Question: I have styled my 'CircularGauge' a bit like they did here:
<URL>

How can I remove the shadow below the center point? And while I'm at it, how can I change the color of the pointer (indicator)?
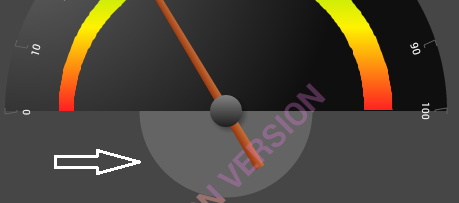
Answer: Find below the code I got after translating <URL>:
'''
tChart1.getHeader().setVisible(false);
CircularGauge circularGauge1 = new CircularGauge(tChart1.getChart());
circularGauge1.getFrame().setVisible(false);
circularGauge1.getFaceBrush().setVisible(false);
circularGauge1.setDisplayTotalAngle(180);
circularGauge1.setTotalAngle(180);
circularGauge1.setValue(200);
circularGauge1.getTicks().setVisible(false);
circularGauge1.setMinimum(0);
circularGauge1.setMaximum(1000);
circularGauge1.getAxis().getAxisPen().setVisible(false);
circularGauge1.getAxis().setIncrement(500);
circularGauge1.getRedLine().setVisible(false);
circularGauge1.setGreenLineStartValue(0);
circularGauge1.setGreenLineEndValue(1000);
circularGauge1.getGreenLine().getGradient().setDirection(GradientDirection.HORIZONTAL);
circularGauge1.getGreenLine().getGradient().setUseMiddle(true);
circularGauge1.getGreenLine().getGradient().setStartColor(Color.orange);
circularGauge1.getGreenLine().getGradient().setMiddleColor(Color.yellow);
circularGauge1.getGreenLine().getGradient().setEndColor(Color.green);
circularGauge1.getGreenLine().getPen().setVisible(false);
'''
This is how it looks for me: